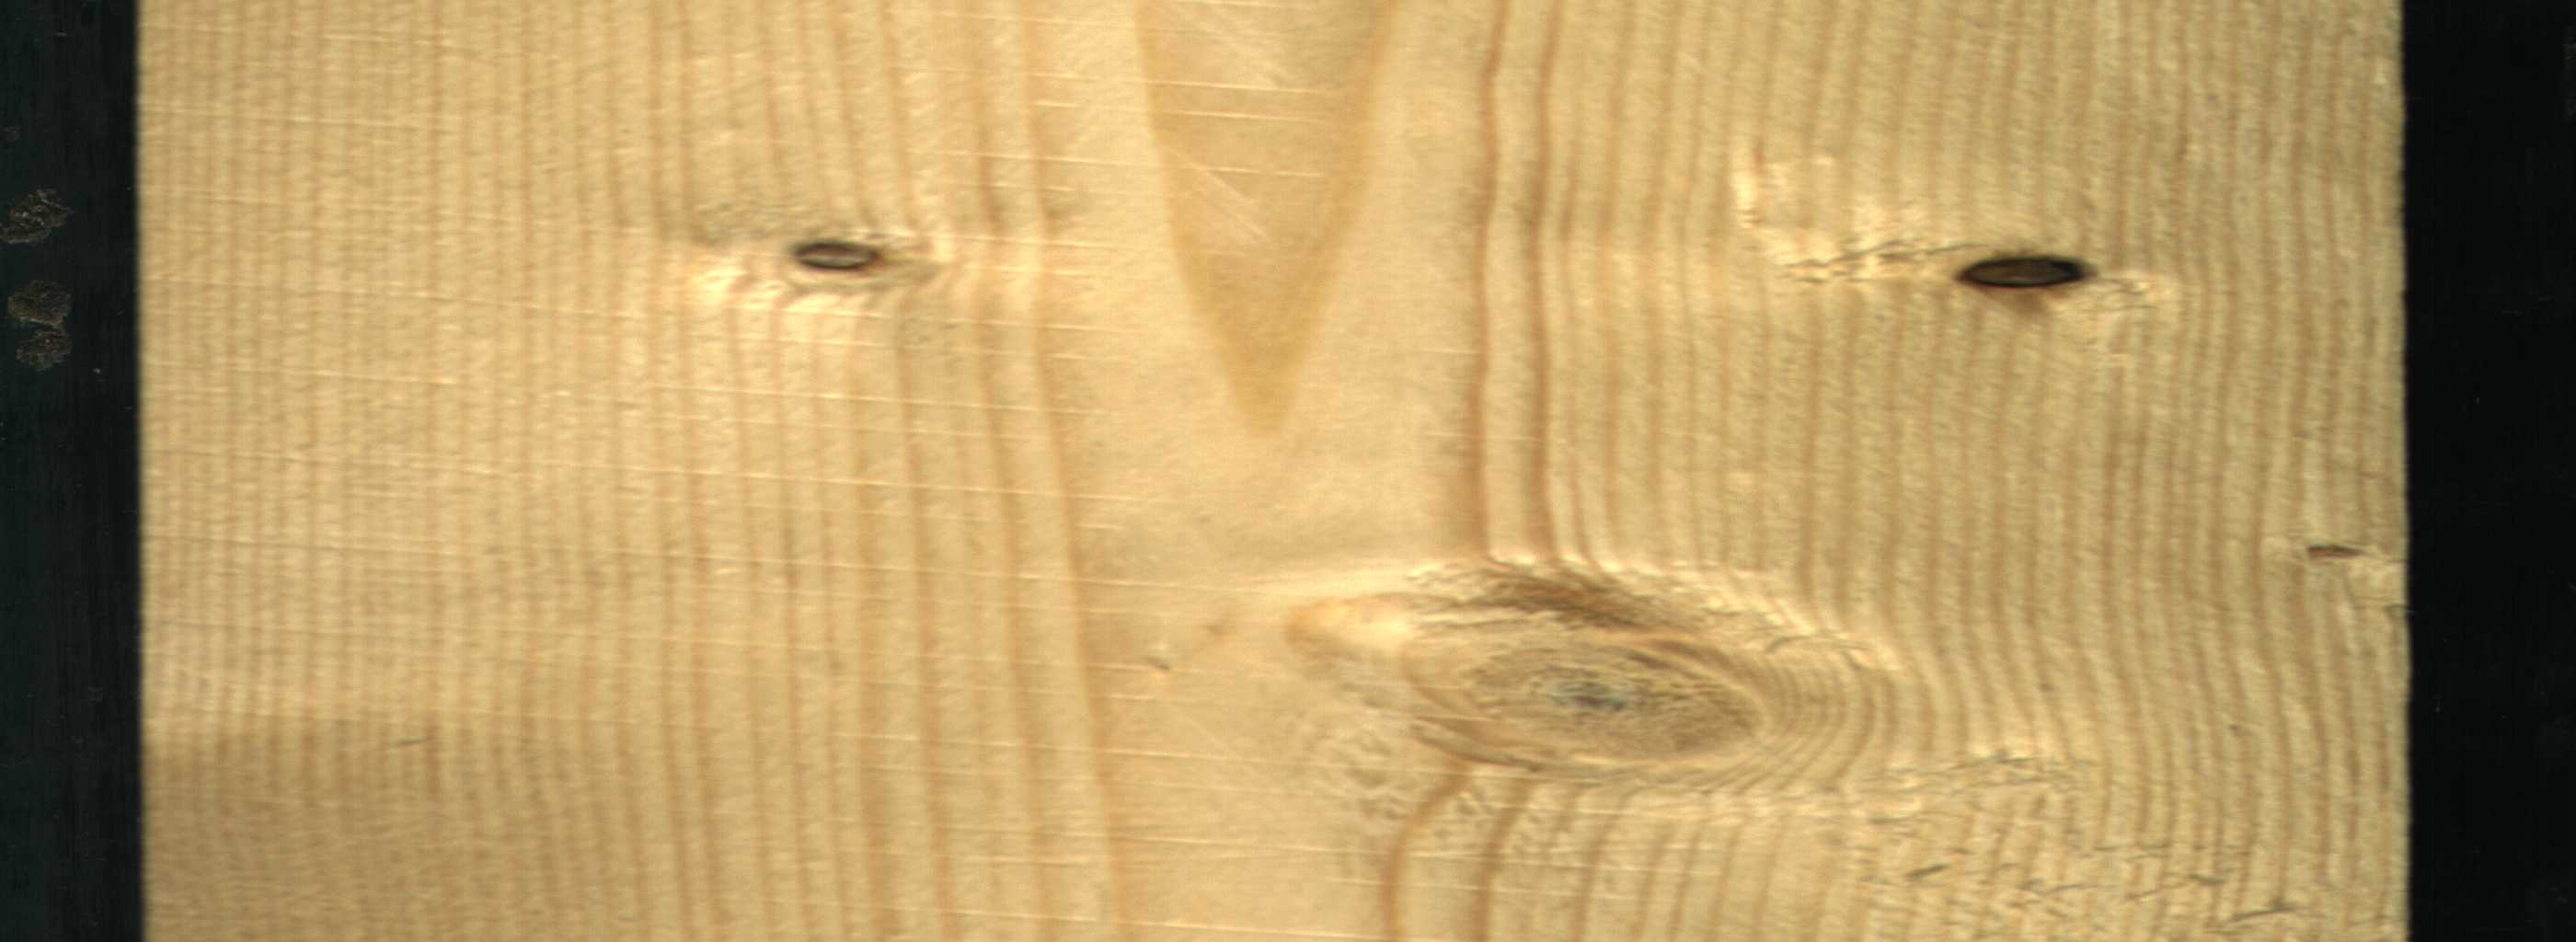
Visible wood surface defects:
Dead_Knot
Dead_Knot
Live_Knot